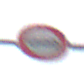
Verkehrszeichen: VerbotPersonenkraftwagen
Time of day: Midday
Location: Outdoor (Nature)
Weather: Overcast
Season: NotSpecified
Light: Natural